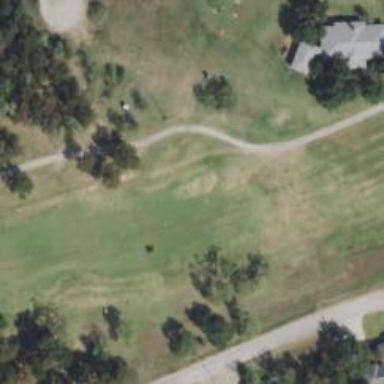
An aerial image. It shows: Service road used as golf cart path.